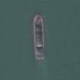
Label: civil